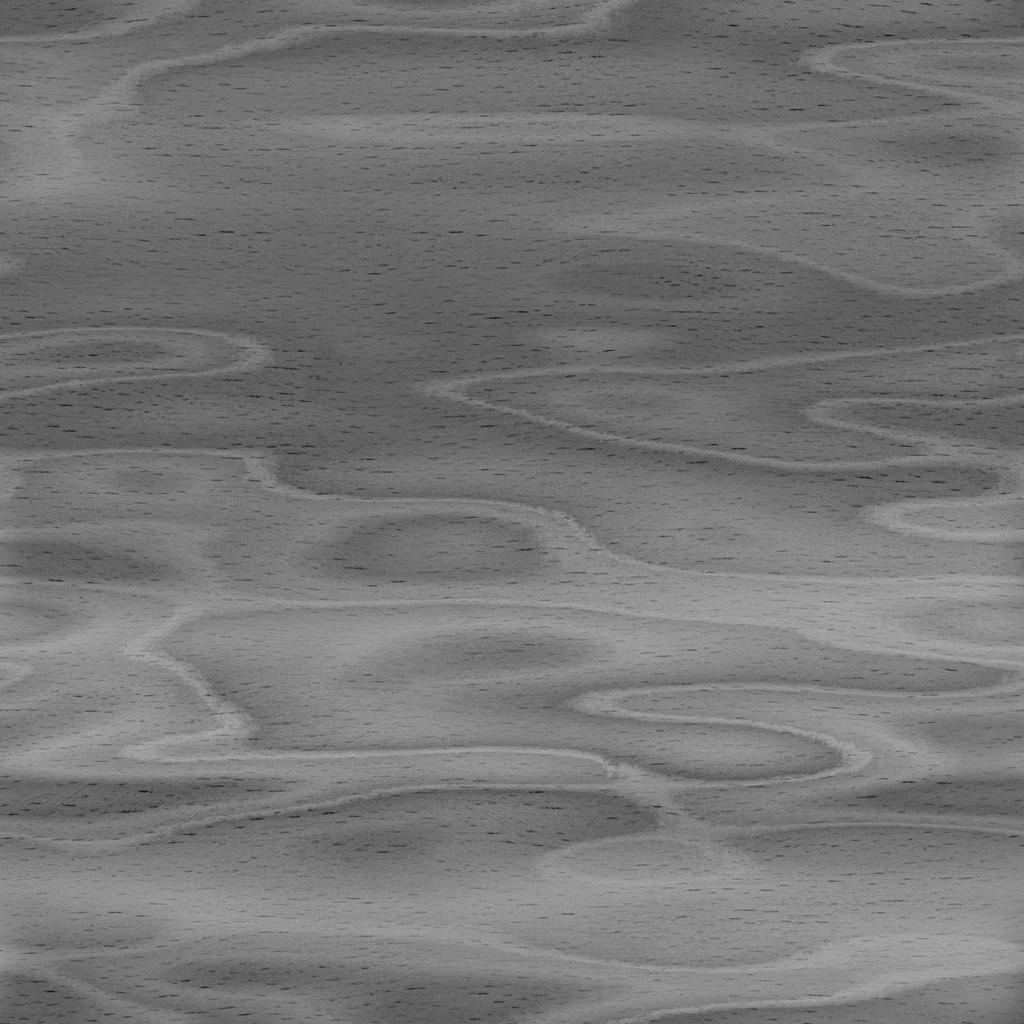
Texture map type: Displacement